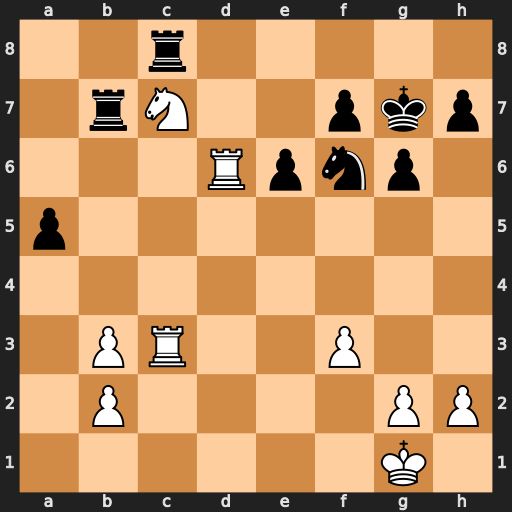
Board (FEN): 2r5/1rN2pkp/3Rpnp1/p7/8/1PR2P2/1P4PP/6K1
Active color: w
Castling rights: -
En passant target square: -
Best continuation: Nxe6+ fxe6 Rxc8